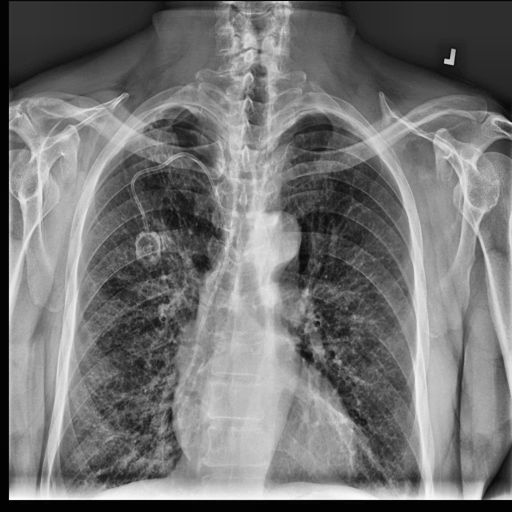
Finding: NORMAL